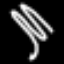
Label: fork